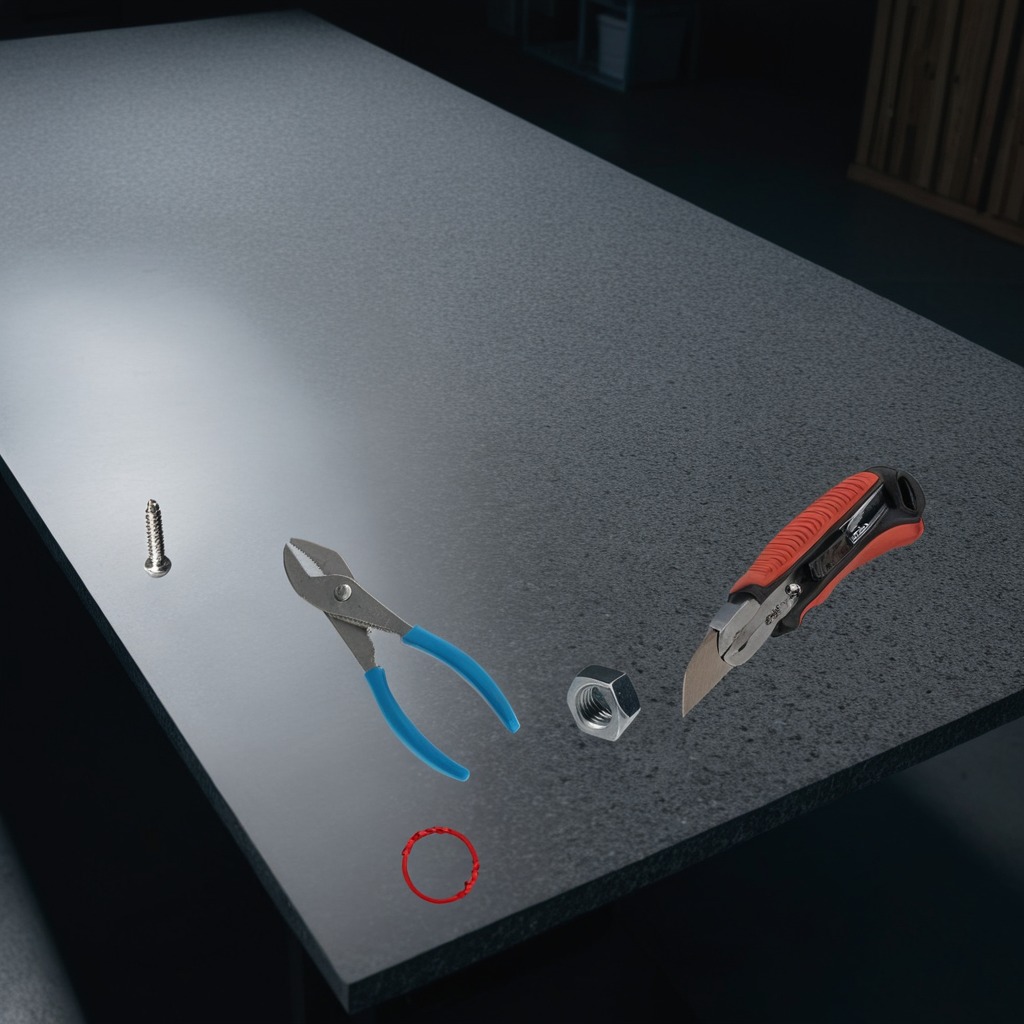
A rubber o-ring, a utility knife, a metal machine screw, a pair of pliers, and a metal nut are lying on a clean granite table inside a workshop at night.